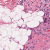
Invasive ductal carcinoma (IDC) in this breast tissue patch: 1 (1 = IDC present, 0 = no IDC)